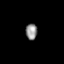
Tissue: prostate
Cell type: Myeloid cells
Senescence score: 0.8232
Nuclear area (px): 185
Mean DAPI intensity: 141.616